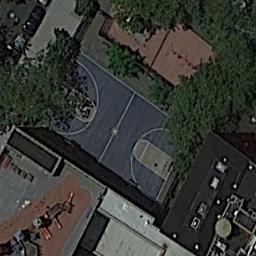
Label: basketball_court